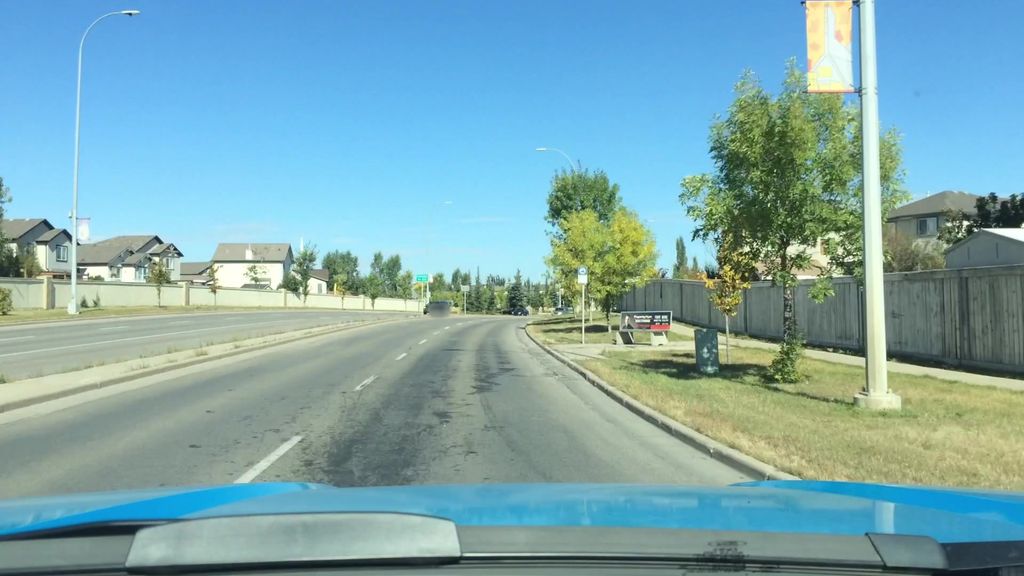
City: calgary